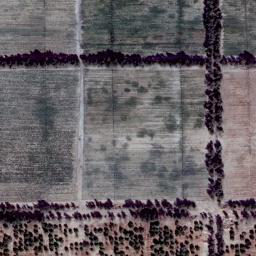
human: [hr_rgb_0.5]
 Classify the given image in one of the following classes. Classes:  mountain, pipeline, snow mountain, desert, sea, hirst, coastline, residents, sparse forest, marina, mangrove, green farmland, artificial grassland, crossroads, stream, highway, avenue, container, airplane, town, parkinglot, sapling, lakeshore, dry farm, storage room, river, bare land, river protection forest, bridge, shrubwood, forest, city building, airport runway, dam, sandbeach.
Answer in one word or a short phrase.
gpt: dry farm